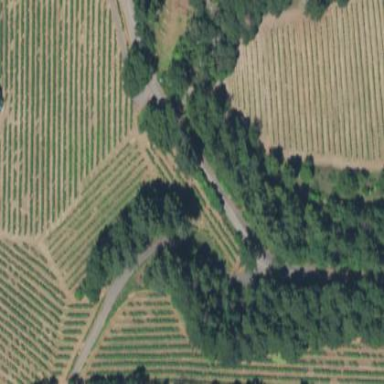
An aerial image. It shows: Vineyard with wine grapes as the crop.